Field crop: maize
Growth stage: 2
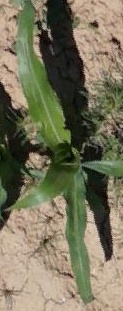
Species: maize